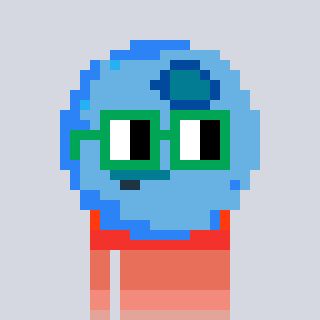
a pixel art character with square green glasses, a blueberry-shaped head and a orange-colored body on a cool background